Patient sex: M
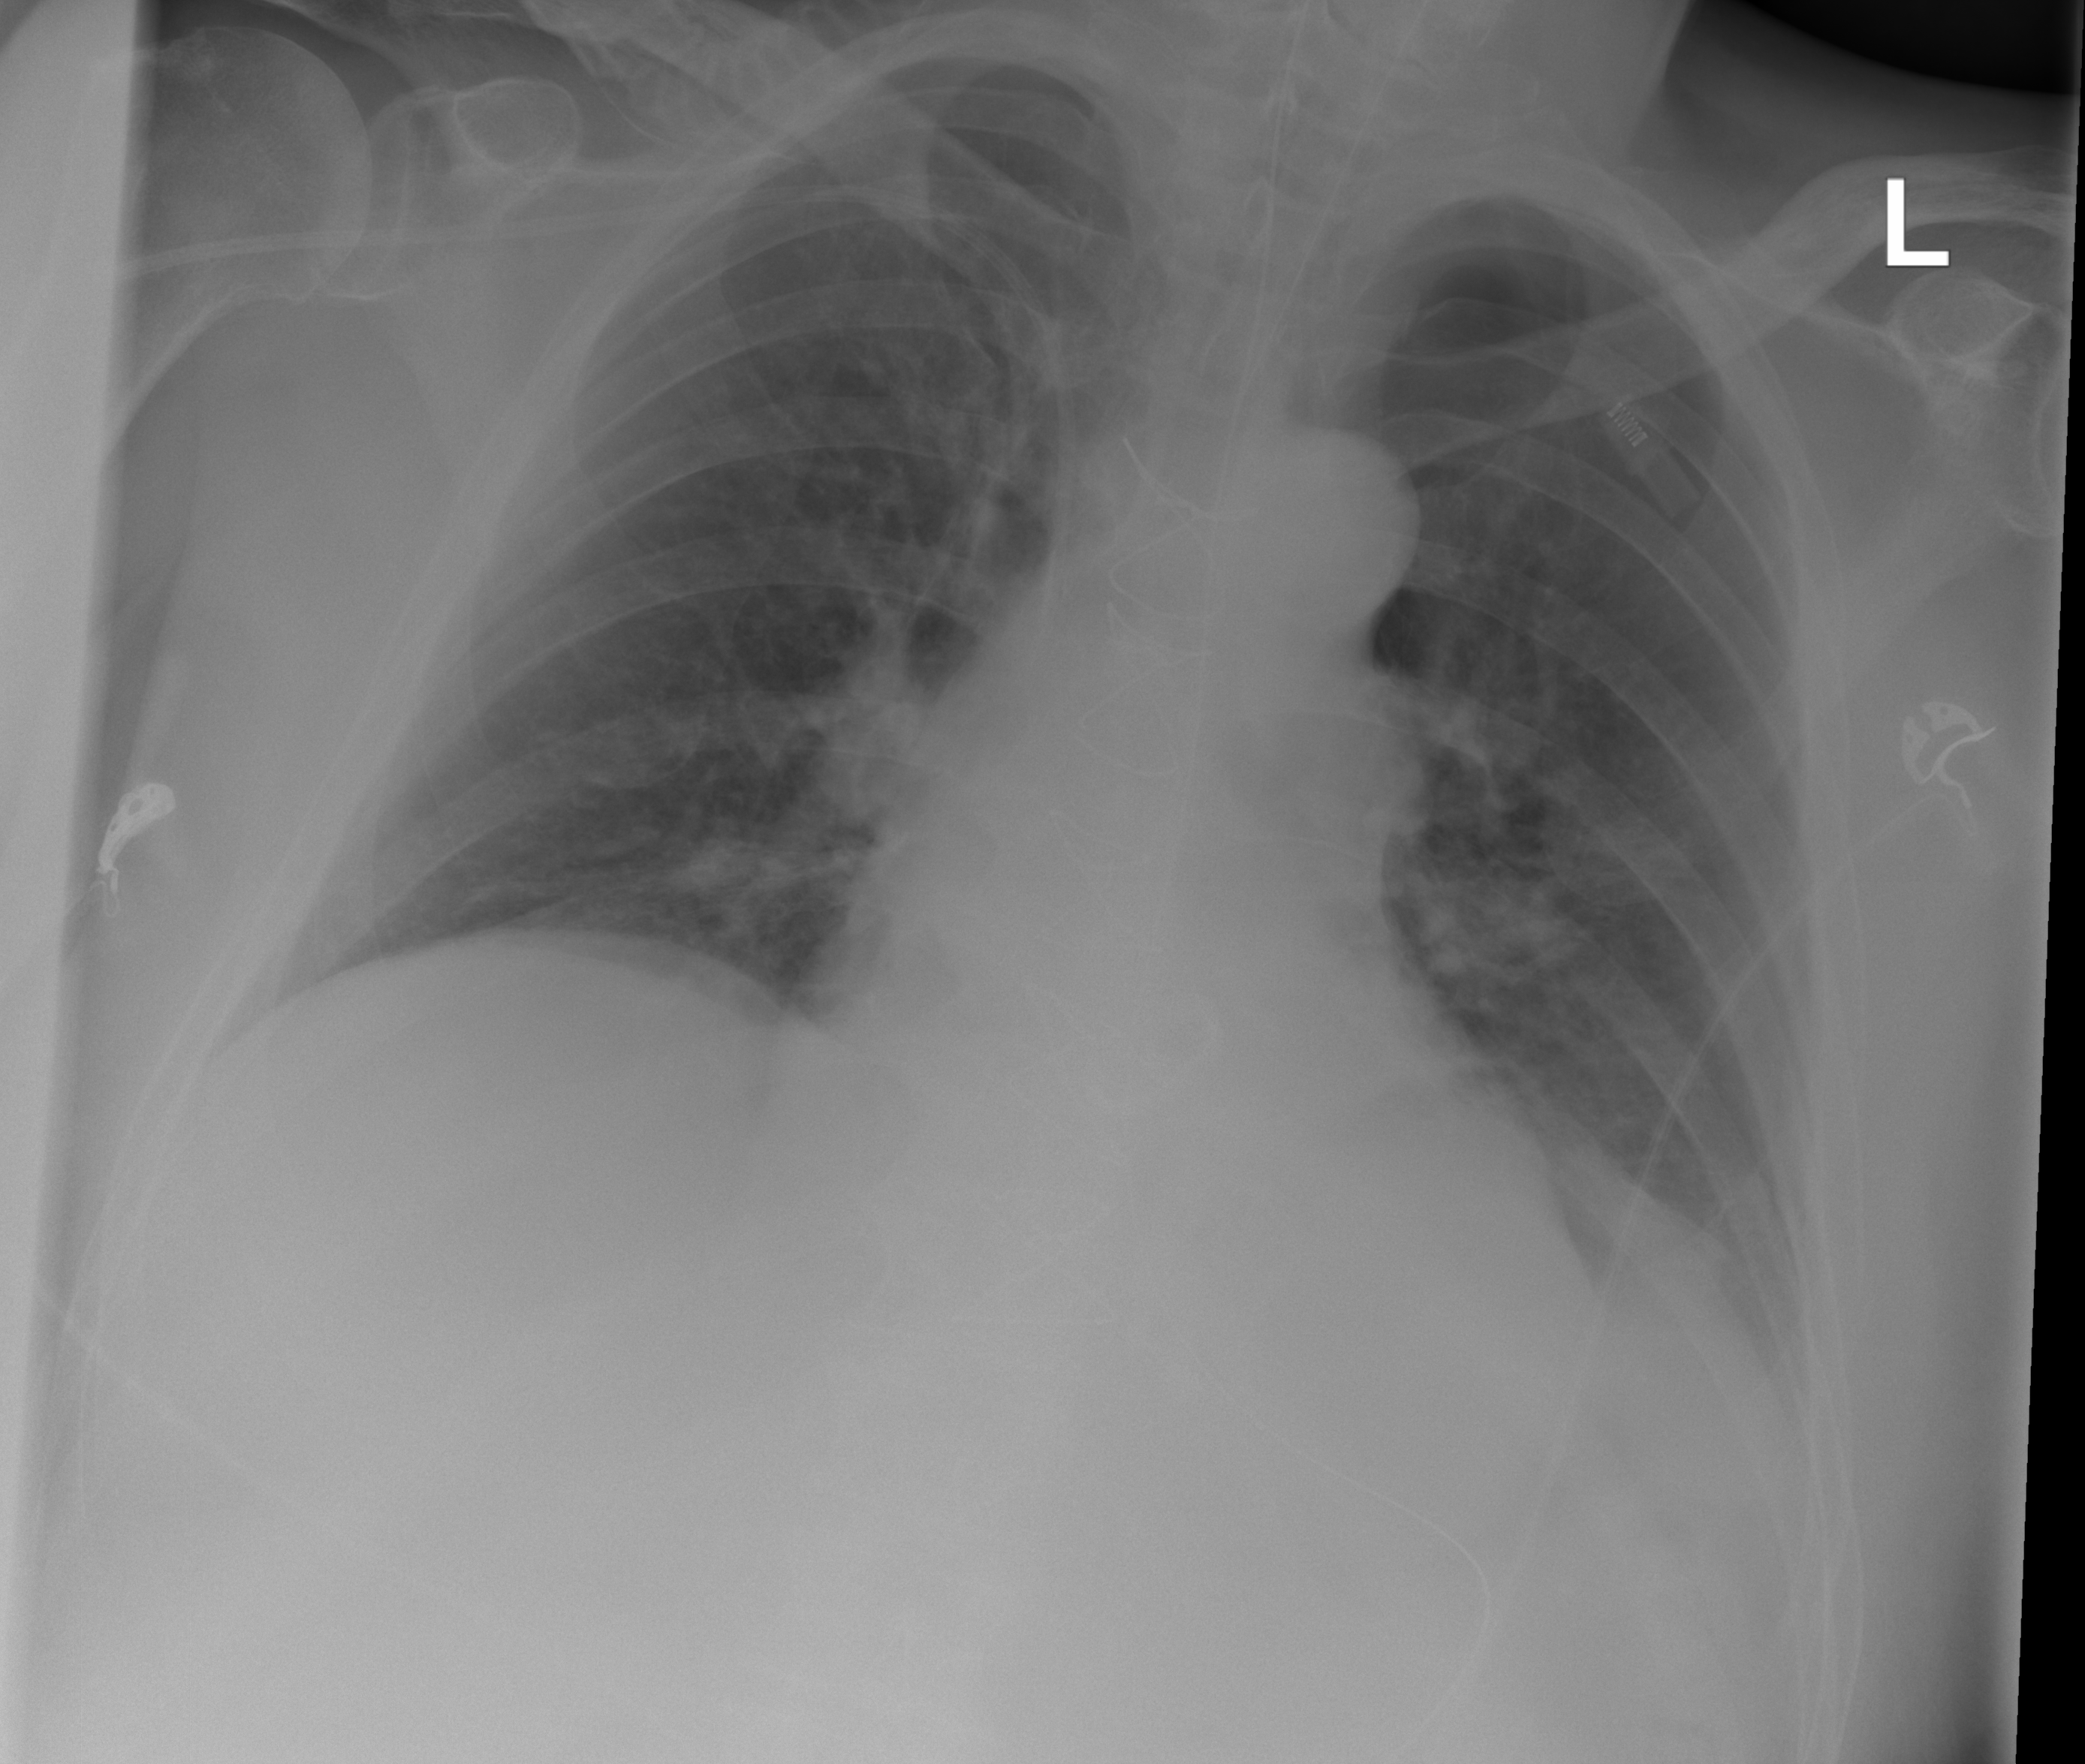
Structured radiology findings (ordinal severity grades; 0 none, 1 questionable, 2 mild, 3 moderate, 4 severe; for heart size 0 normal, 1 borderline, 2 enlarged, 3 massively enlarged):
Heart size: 0
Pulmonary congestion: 0
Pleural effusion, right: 0
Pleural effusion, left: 2
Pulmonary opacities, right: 0
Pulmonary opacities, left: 0
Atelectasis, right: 0
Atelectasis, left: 0